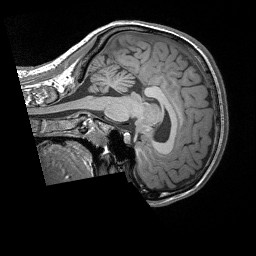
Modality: T1w
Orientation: sagittal
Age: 26
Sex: female
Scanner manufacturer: siemens
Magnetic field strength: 3 T
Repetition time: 1.9 s
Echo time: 0.00252 s